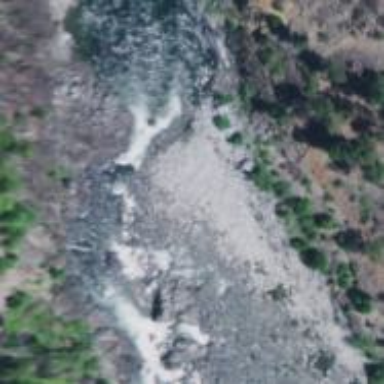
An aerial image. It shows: Rapids in the waterway.